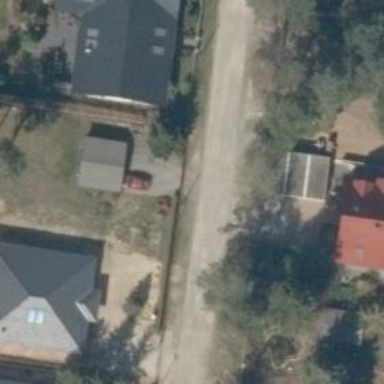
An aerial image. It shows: Residential road with compacted surface.